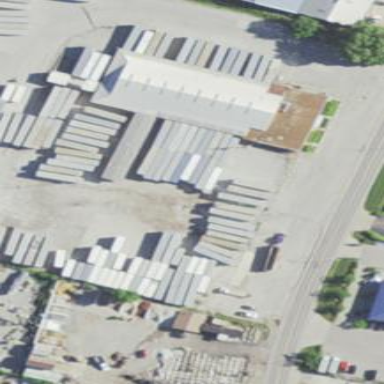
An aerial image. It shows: Warehouse.